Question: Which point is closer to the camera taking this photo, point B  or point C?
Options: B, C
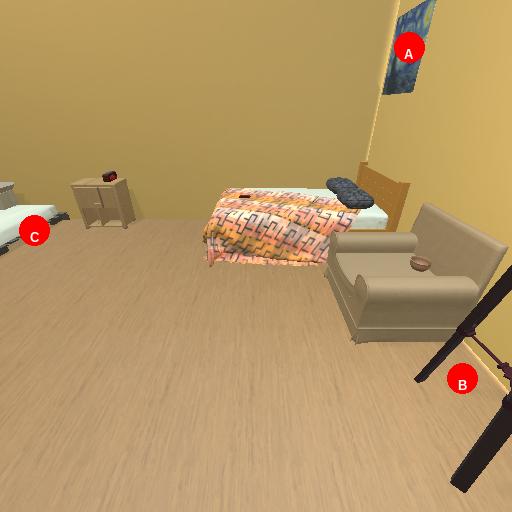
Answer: B